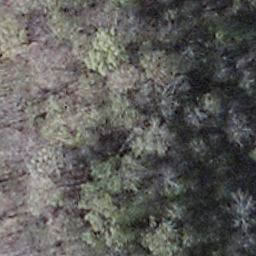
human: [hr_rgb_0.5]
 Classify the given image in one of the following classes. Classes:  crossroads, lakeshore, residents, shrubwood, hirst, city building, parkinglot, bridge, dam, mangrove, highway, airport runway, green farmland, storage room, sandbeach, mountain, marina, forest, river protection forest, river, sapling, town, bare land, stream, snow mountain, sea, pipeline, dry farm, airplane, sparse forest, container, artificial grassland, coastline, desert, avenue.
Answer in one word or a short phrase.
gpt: shrubwood